Тонкую собирающую линзу с фокусным расстоянием $f=90~\text{мм}$ помещают на верхнюю горловину высокого цилиндрического стакана, как показано на рисунке. На расстоянии $u=100~\text{мм}$ ниже линзы на оси стакана размещён круглый источник света, как показано на рисунке. Линза создаёт действительное изображение источника, имеющее радиус $b'=45~\text{мм}$.
Найдите радиус источника $b$. Теперь в стакан наливают воду, и её уровень оказывается на $h=10~\text{мм}$ выше источника. Коэффициент преломления воды считайте равным $n=\frac{4}{3}=1.33$.
Найдите, на каком расстоянии $u^*$ от линзы теперь формируется изображение источника. Воду доливают почти до самого верха стакана, но так, что её поверхность ещё не касается линзы.
Как изменилось изображение источника? Каков теперь радиус $b'$ его изображения?
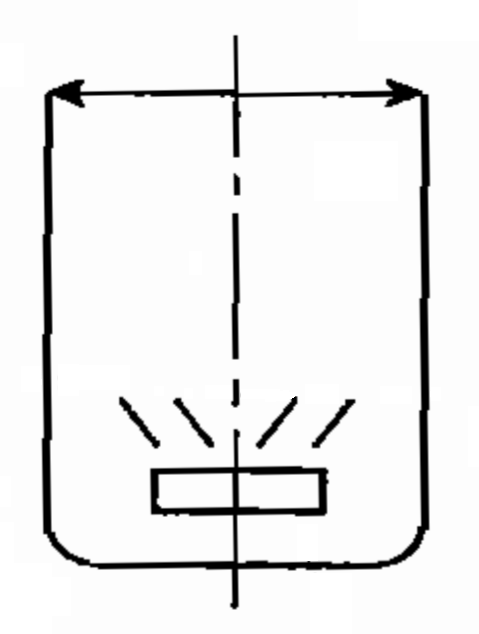
Найдите радиус источника $b$.
Ответ: \[b=5~\text{мм}.\]

Найдите, на каком расстоянии $u^*$ от линзы теперь формируется изображение источника.
Ответ: \[u^*=1170~\text{мм}.\]

Как изменилось изображение источника? Каков теперь радиус $b'$ его изображения?
Ответ: \[b'=30~\text{мм},\]изображение стало $\textit{мнимым}$.
Темы:
T, Оптика, Геометрическая оптика, Построение, Китайские, Линзы